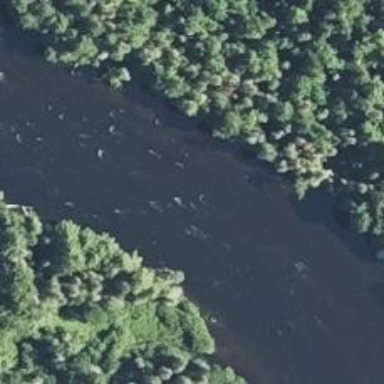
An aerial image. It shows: Rapids in the waterway.